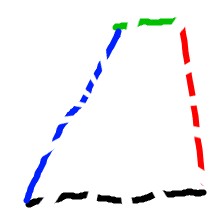
Shape: trapezoid